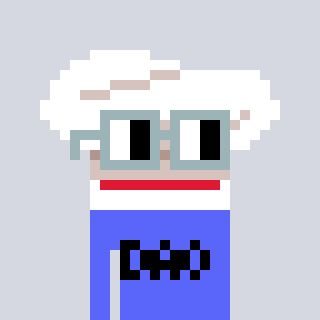
a pixel art character with square dark gray glasses, a chef hat-shaped head and a purple-colored body on a cool background